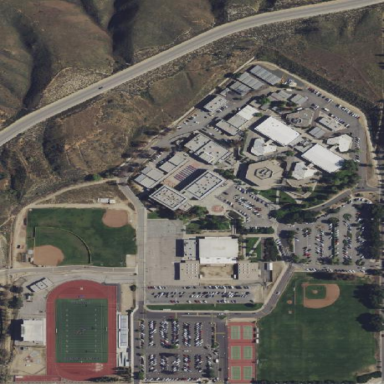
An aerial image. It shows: School.